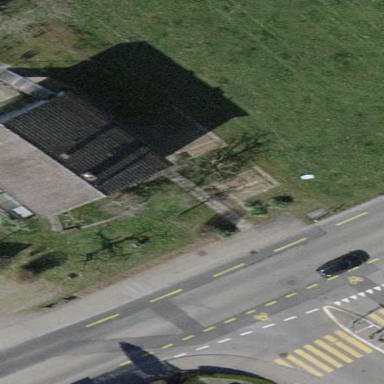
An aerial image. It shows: Detached building.